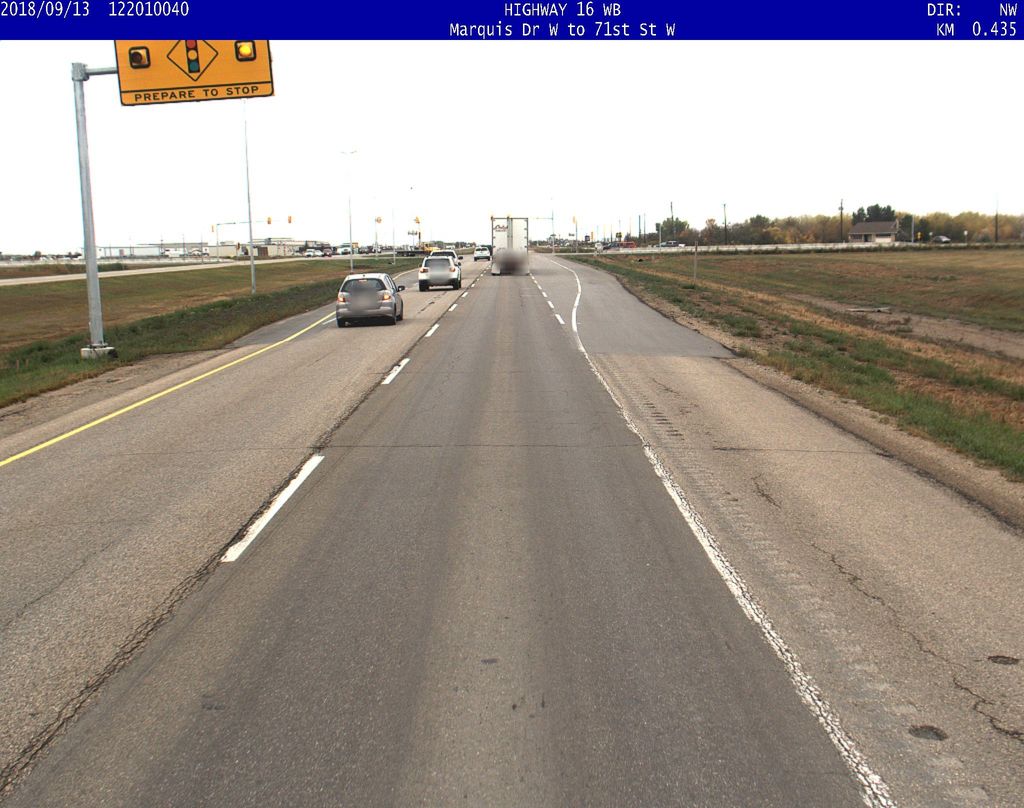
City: saskatoon